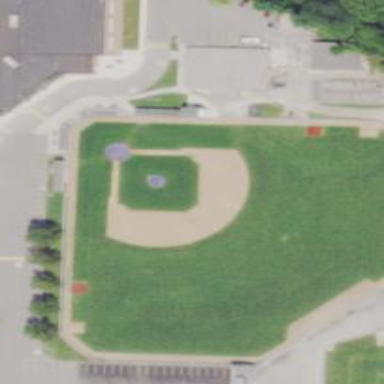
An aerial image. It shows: Baseball pitch for leisure land.